Question: I'm using JQuery v2.0 to get to the the "span" tag and change the text value from there. But I'm getting the javascript error saying "object doesnt support property or method text".
Here's the html resposne in Firefox's firebug.

Excuse my typo below if there's any. I'm able to get the objects when using "var $groupRows" with no problem. It's the use of "text()" that don't work.
'''
var jqGridGroups = $('#' + jqgridSpreadsheetId).jqGrid('getGridParam', 'groupingView').groups;
if (jqGridGroups != undefined) { //This means the columns aren't being grouped...
var jqGridGroupsLength = jqGridGroups.length;
for(var x = 0; x < jqGridGroupsLength; x++)
{
var $groupRows = $('#' + jqgridSpreadsheetId).find(">tbody>tr.jqgroup>td").eq(1)[0];
$groupRows.innerText.text("ddd");
//$groupRows.text("eee");
}
}
'''
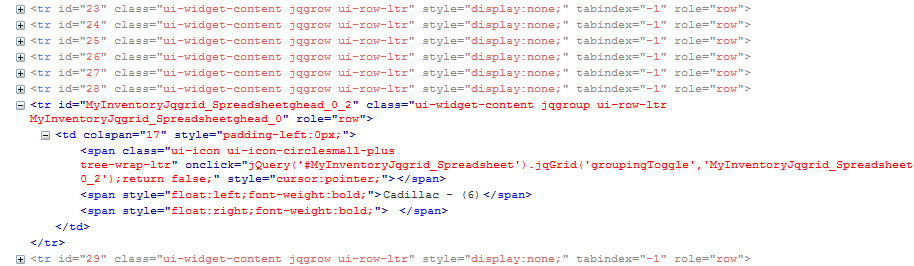
Answer: You need to use 'innerText' with javascript 'DOM' object instread of 'jQuery' object.
'''
$groupRows.innerText.text("ddd");
'''
'''
$groupRows[0].innerText = "ddd";
'''
or
'''
$groupRows.text("ddd");
'''